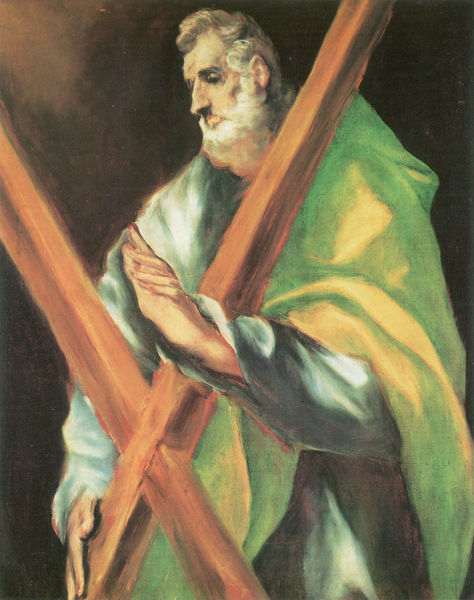
Titel: Der hl. Andreas
Künstler: El Greco
Standort: Toledo
Institution: Apostolado Museum
Schlagwörter: dunkel, gemälde, gott, hand, kopf, mann, schatten, umhang, weiß, gelb, grün, braun, finger, geste, grau, haar, hell, hintergrund, holz, licht, mund, nase, ohr, profil, schwarz, stirn, zeichen, blick, rot, malerei, alt, bart, arm, augen, bibel, falten, gesicht, halten, stehen, tod, tragen, vollbart, ärmel, herr, hände, öl, kirche, sonne, gewand, haare, mantel, stoff, lippen, locken, renaissance, rosa, traurig, spanien, last, schattierung, hotel, detail, glanz, faltenwurf, gestalt, leuchten, flamme, helligkeit, kreuz, gestus, christus, jesus, kreuzigung, segen, segnen, segnung, griechenland, heiliger, märtyrer, heilig, el greco, petrus, der, josef, testament, umgedreht, gelängt, gruss, andreaskreuz, christ, martyrium, segensgestus, apostel, andreas, segnend, greco, drün, maniristisch, monumentalgestalt, neues, heilige andreas, 1670, segensgruss, andres, rguss